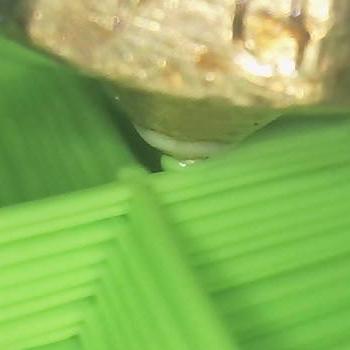
Flow rate: 252%